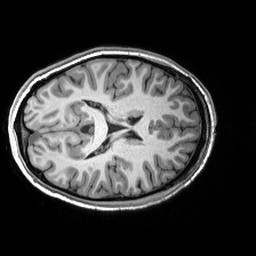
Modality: T1w
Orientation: axial
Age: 25
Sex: female
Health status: healthy
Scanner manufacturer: siemens
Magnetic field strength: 3 T
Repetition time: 2.53 s
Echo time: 0.00288 s